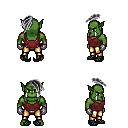
a pixel art fantasy rpg character, male body template, orc, green skin, maroon pirate shirt, gold greaves, gray long mohawk hairstyle, metal gloves, ghillies, four views (front, back, left, right), 2x2 character sprite sheet, small pixel art, hard edges, no anti-aliasing